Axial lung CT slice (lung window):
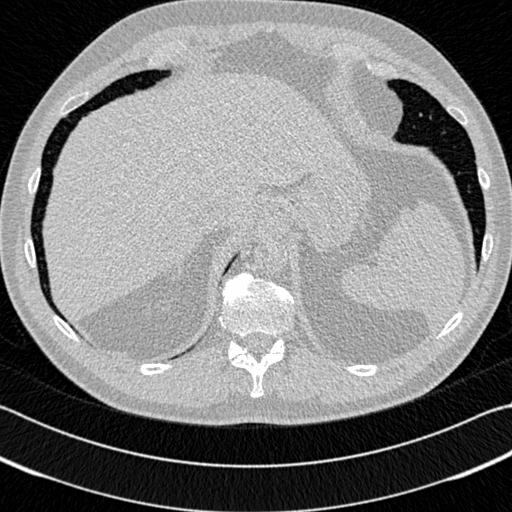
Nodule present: no